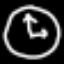
Label: clock